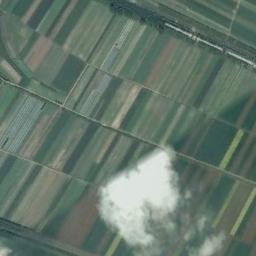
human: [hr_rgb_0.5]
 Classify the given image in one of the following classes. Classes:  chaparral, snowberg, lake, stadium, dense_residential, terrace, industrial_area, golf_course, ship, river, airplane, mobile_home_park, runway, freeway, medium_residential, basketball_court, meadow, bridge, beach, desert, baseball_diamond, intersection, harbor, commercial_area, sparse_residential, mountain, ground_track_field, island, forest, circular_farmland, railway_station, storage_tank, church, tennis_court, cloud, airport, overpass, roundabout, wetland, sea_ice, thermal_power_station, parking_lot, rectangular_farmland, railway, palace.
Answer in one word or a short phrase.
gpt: rectangular_farmland